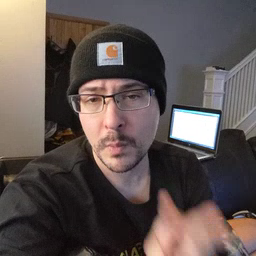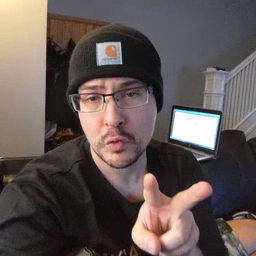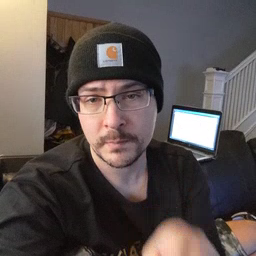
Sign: look